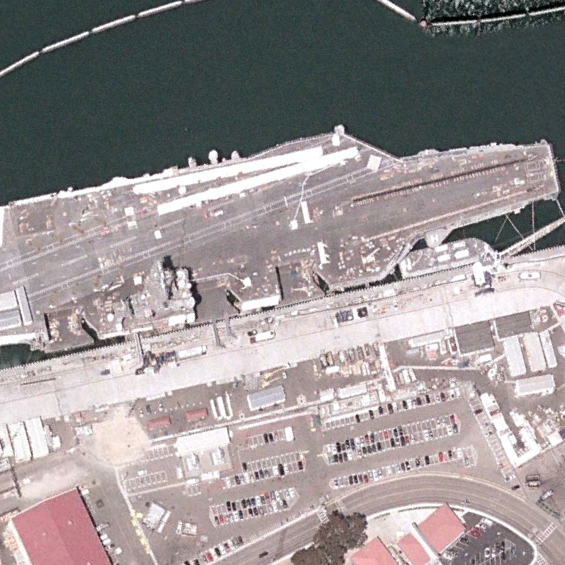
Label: aircraft_carrier